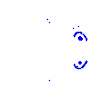
Particle: pion